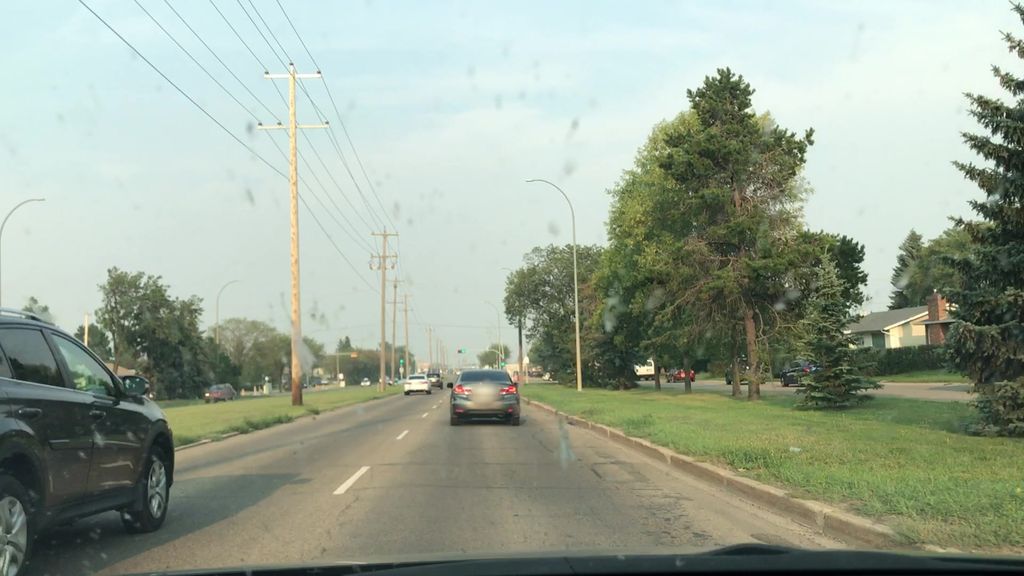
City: edmonton